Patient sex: M
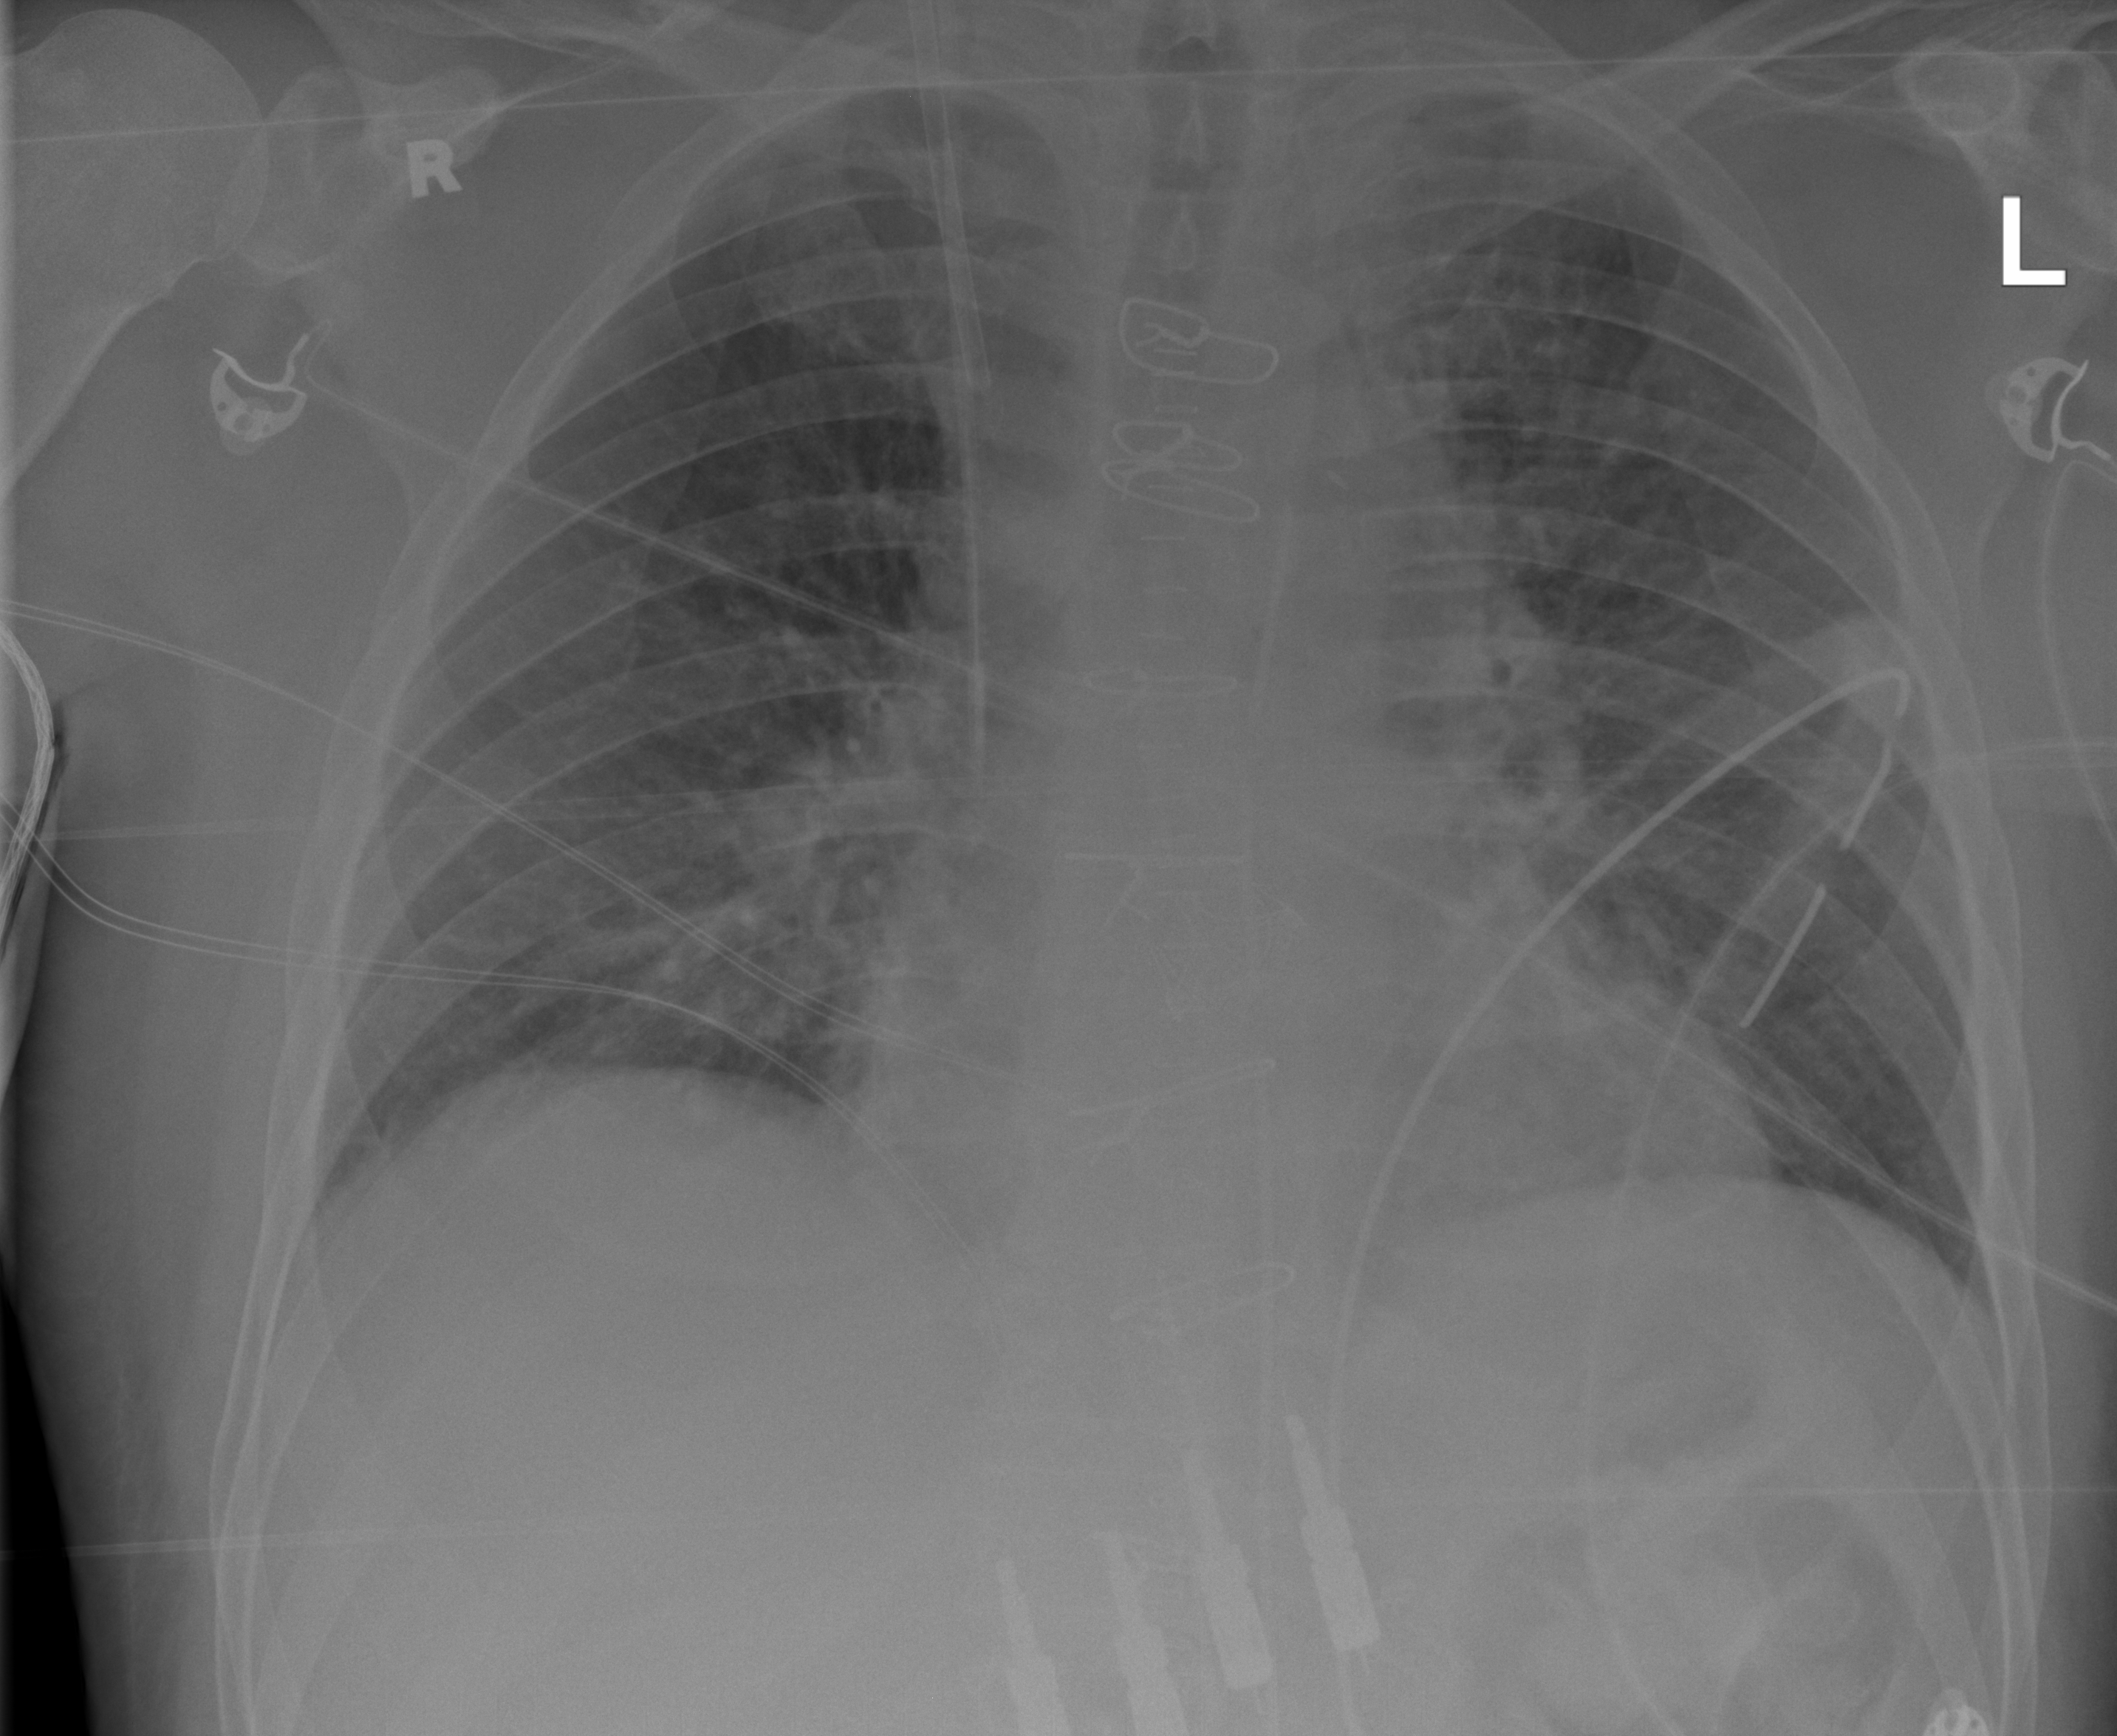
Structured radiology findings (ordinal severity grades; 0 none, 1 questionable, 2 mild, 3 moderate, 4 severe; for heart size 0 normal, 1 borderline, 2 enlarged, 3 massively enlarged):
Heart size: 0
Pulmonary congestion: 2
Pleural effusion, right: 0
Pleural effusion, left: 0
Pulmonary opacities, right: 0
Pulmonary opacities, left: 0
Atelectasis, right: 0
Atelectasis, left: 0